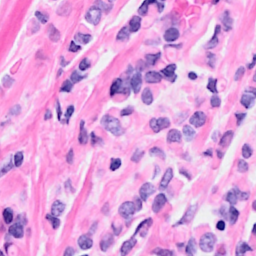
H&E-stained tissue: Breast